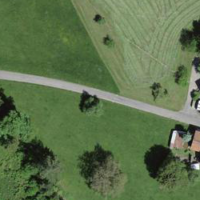
EUNIS habitat code: 24
Species observed at this site:
Argentina anserina